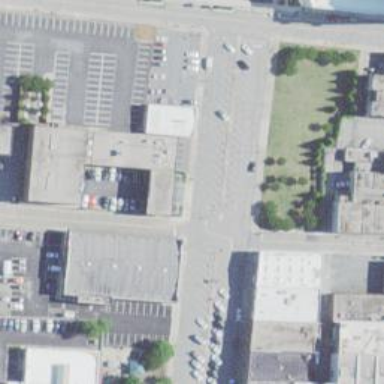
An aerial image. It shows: Parking space.